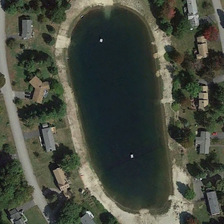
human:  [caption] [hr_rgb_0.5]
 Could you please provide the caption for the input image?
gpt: many houses are located around the pond .

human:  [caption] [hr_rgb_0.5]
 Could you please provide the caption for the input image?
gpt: many houses are located around the pond .

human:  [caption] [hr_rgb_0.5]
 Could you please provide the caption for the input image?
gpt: there is a large pool in the middle of the land .

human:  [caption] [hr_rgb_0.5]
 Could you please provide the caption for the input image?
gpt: there is a large pool in the middle of the land .

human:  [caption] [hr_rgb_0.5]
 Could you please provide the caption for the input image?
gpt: there is a large pool in the middle of the land .